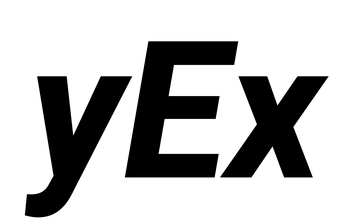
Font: Roboto-Italic_ExtraBold_Italic